Question: Going to make an applications wich will be used on a device without a physical keyboard
Looking for best practices for touch-screen applications.
Which commercial/free on-screen keyboard or on-screen numeric keypads do you use on Windows devices?
Or should we use a library to implement our own input devices?
Currently using the standard windows osk.exe, but I think it is too small for making a good touch-screen experience.
Update: We decided to make our own keyboard, num keypad controls (although the windows7 keypad looks better)

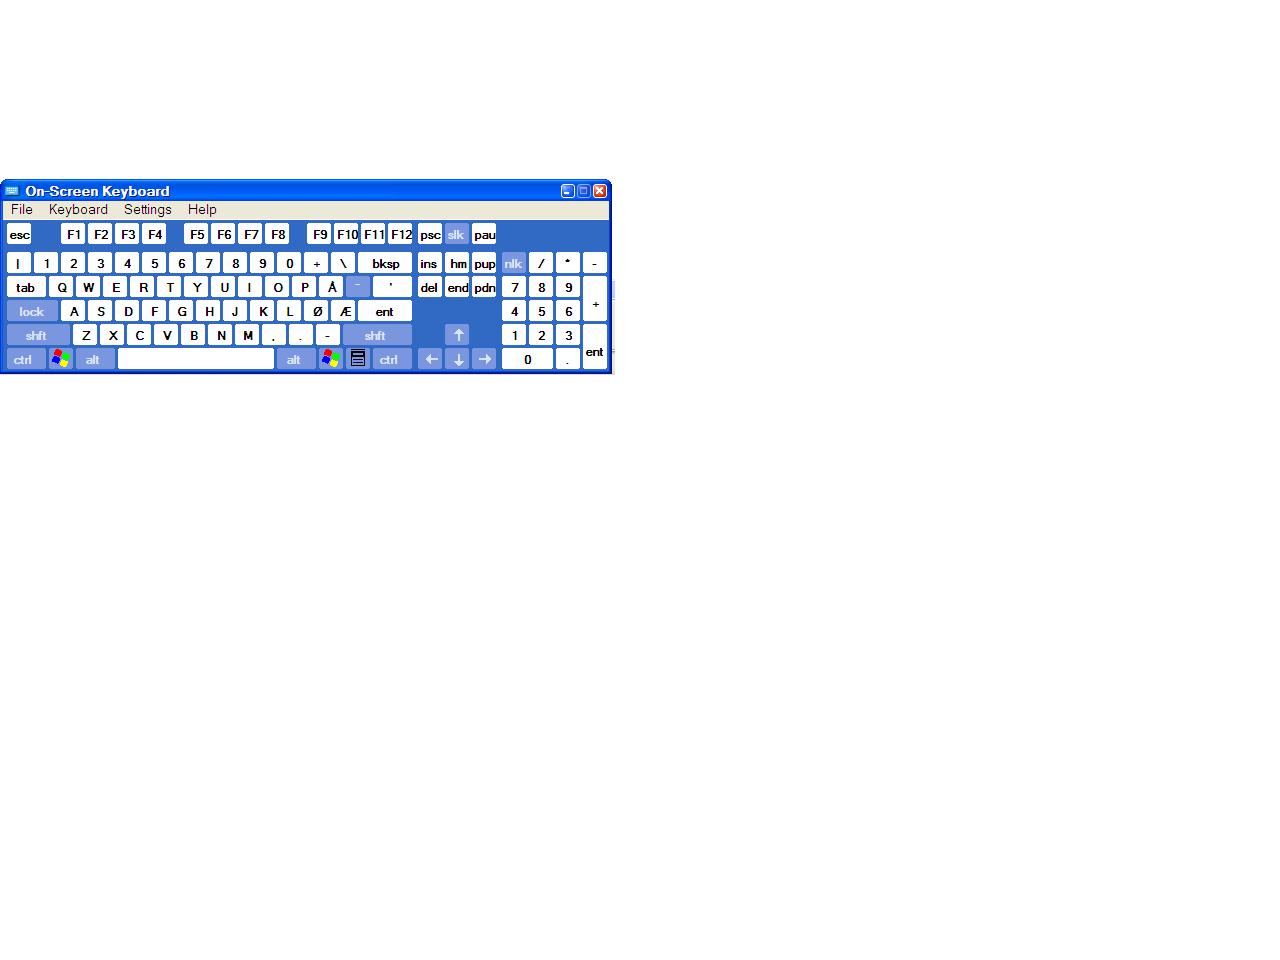
Answer: Don't have a true answer, just a bit of advice. I've been designing PDA apps in Windows mobile, and I've found the best solution is to try to elminate the keyboard as much as possible. Spend some extra time on design, implement an effective GUI with selection controls instead of textboxes. Regardless of the virtual keyboard used, your users will likely gripe if they are required to type in too much text, as it is isn't intuitive.
I've gone as far as letting users customize responses to fields via Intranet interfaces and saving it in a DB. The user can then select "canned" responses from ddls and modify as necessary.